Question: I developed a static library for iPhone using a UINavigationController & pushing some UIViewControllers.
I'm implementing a way to permit ipad developers to include my library to their iPad applications. To do so, I want to display my library controllers in a UIPopoverController whose size is the iphone one.
That's I have developed, but each time i'm pushing a new viewController, the Popover resizes itself a very strange way:

I've checked my view controllers (via interface builder), and the AutoResize behaviors are deactivated.
Anybody have a solution ?
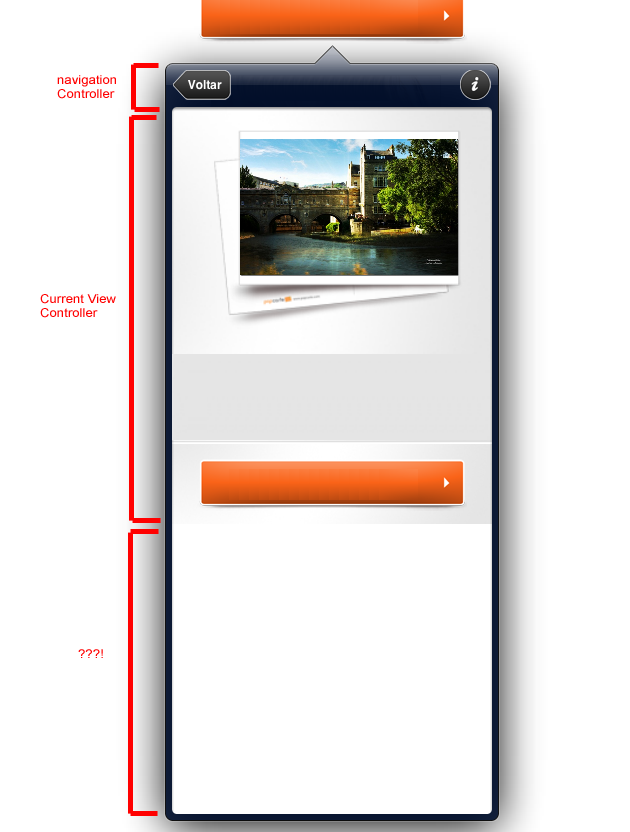
Answer: The 'UIViewController' that the 'UIPopoverViewController' displays needs to set this property:
'''
contentSizeForViewInPopover
'''
to indicate its displaying size, and the 'UIPopoverViewController' will get resized according to the value of that property. For example:
'''
- (void)viewDidLoad
{
[super viewDidLoad];
self.contentSizeForViewInPopover = self.view.frame.size;
// Do any additional setup after loading the view from its nib.
}
'''